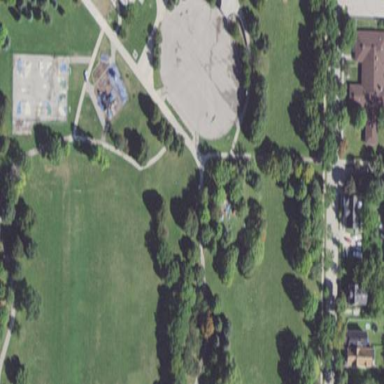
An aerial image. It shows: Lovely park for leisure and relaxation.